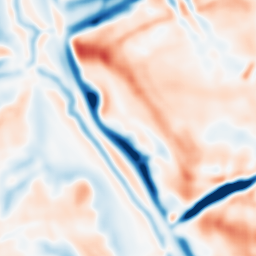
Category: multiscale
Decomposition family: dog
Decomposition parameters: sigma_low: 3
sigma_high: 10
Upsampling method: sinc_hamming
Upsampling parameters: scale: 8
kernel_size: 16
Upsampling scale: 8